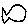
Label: fish